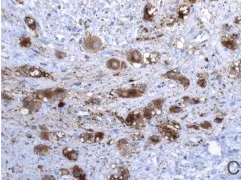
Histopathological features. (C) Ganglion cells are positive for synaptophysin.
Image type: pathology (immunostaining)